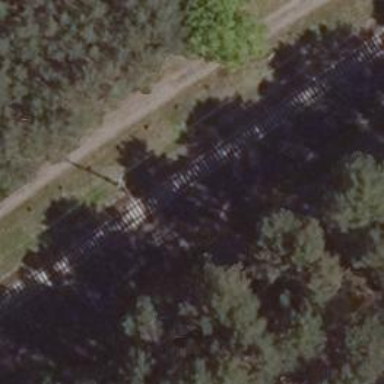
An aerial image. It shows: Milestone along the railway track with catenary mast.